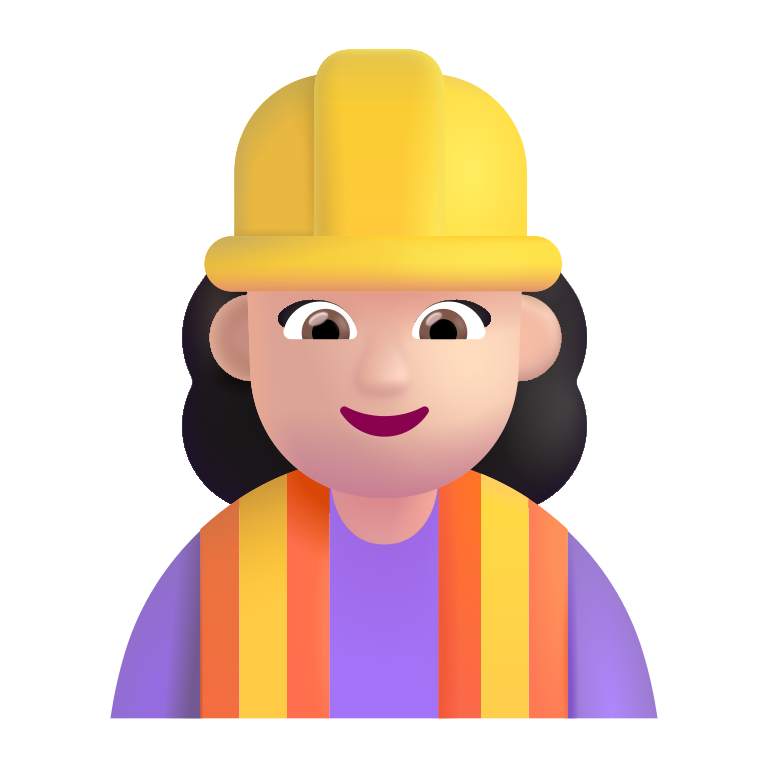
woman construction worker color light